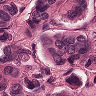
Metastatic tissue present: yes